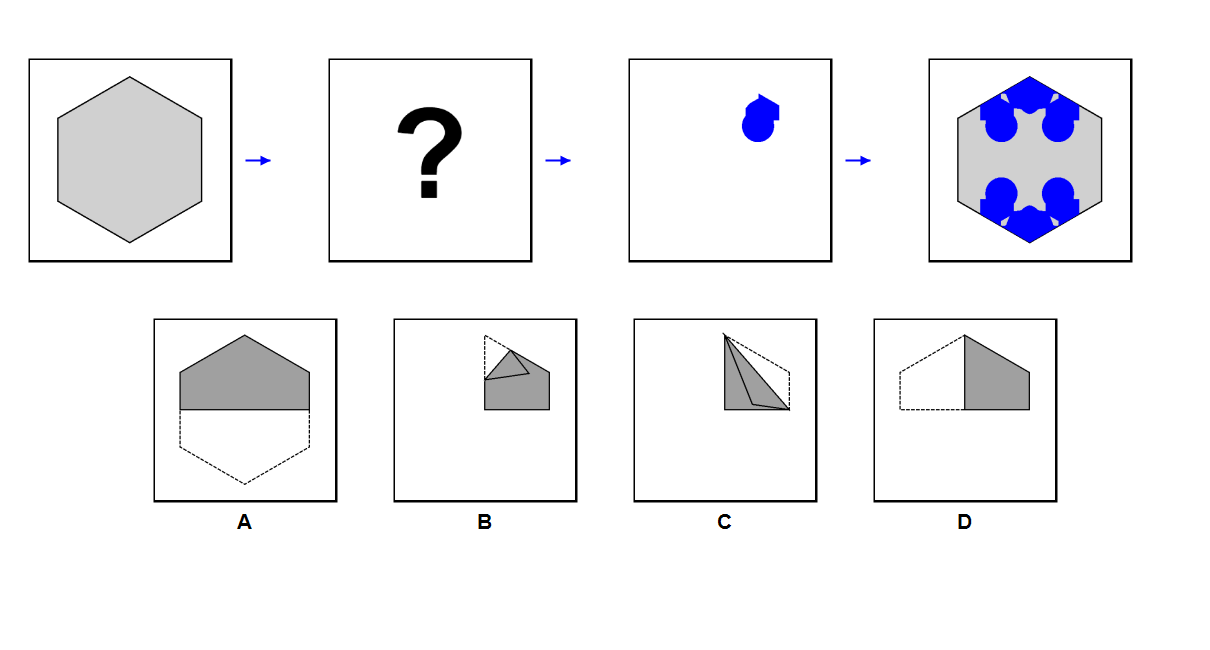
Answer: C